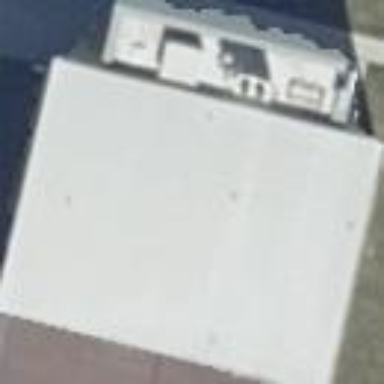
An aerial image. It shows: Part of building.